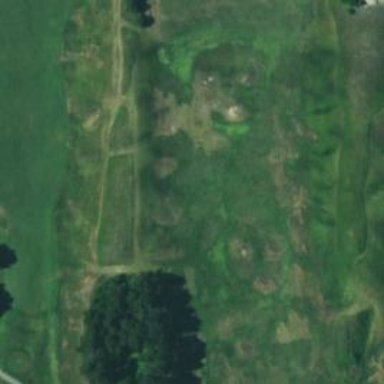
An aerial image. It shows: Grassy area used as driving range for golf.